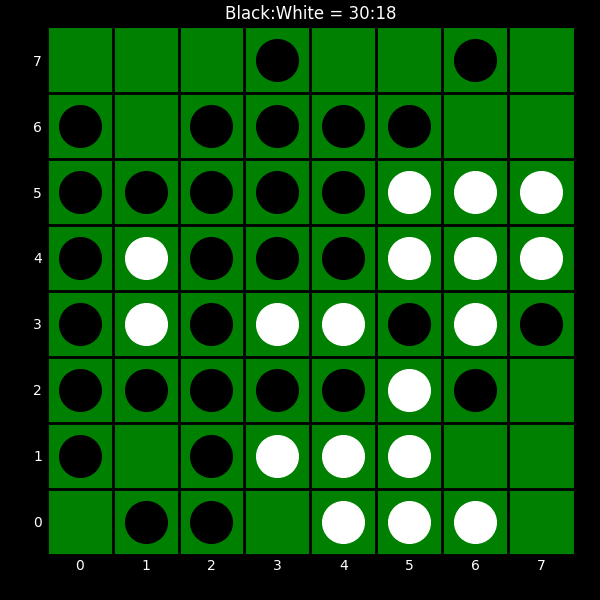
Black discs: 30
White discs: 18